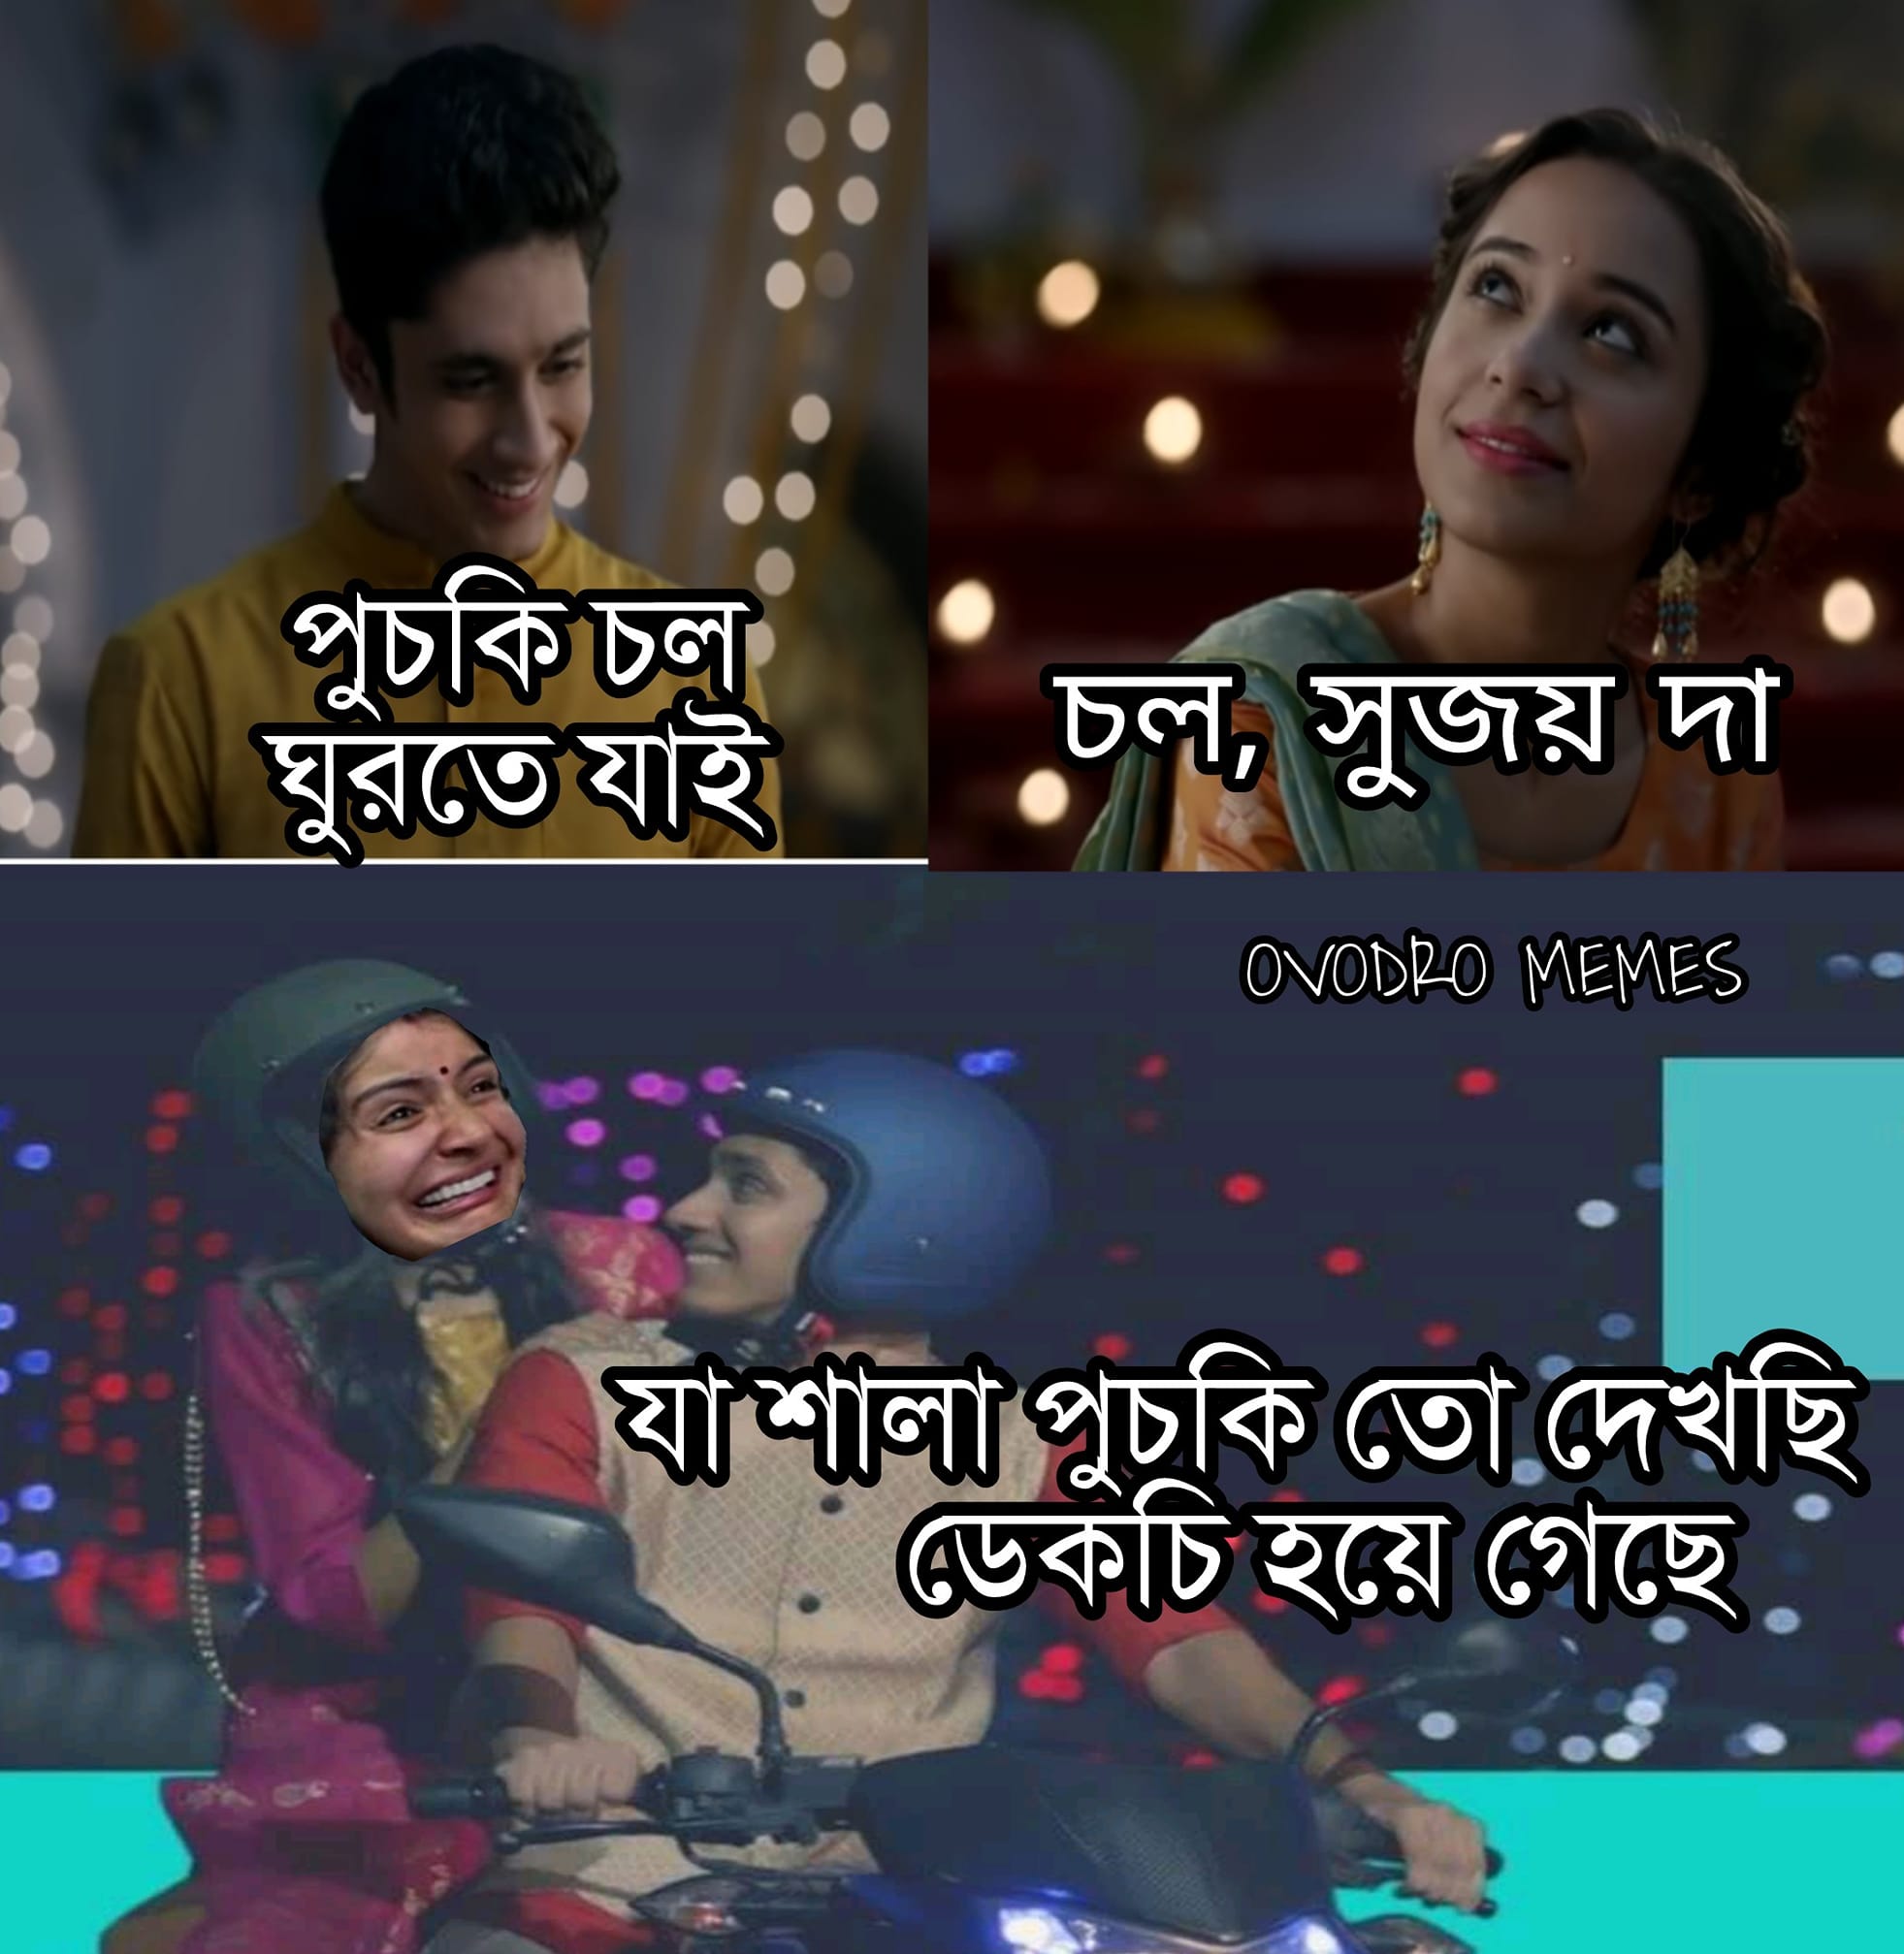
Caption: পুচকি চল ঘুরতে যাই   চল, সুজয় দা     যা শালা পুচকি তো দেখছি ডেকচি হয়ে গেছে
Label: hate